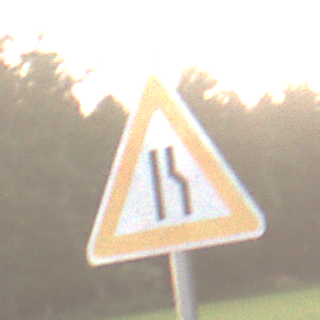
Verkehrszeichen: EinseitigVerengteFahrbahnRechts
Umgebung: Outdoor, Nature
Tageszeit: SunriseSunset
Wetter: Clear
Licht: Natural
Jahreszeit: NotSpecified
Kontrast: LowContrast